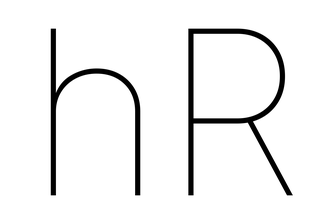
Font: Inter_Thin